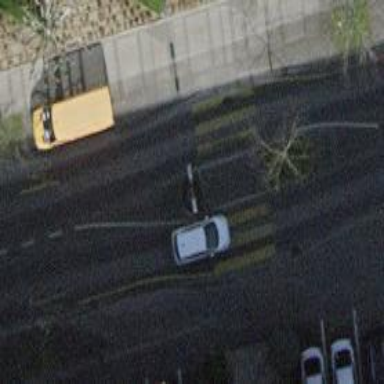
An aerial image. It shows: Uncontrolled crossing with pedestrian island.